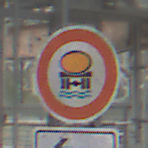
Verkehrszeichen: VerbotFahrzeugeWassergefaehrdenderLadung
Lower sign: RichtungsangabeDurchPfeile2
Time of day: Midday
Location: Roofed (Special)
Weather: Overcast
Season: NotSpecified
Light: Natural